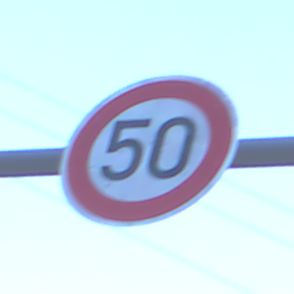
Verkehrszeichen: Geschwindigkeit50
Umgebung: Outdoor, RoadRail
Tageszeit: SunriseSunset
Wetter: Clear
Licht: Natural
Jahreszeit: NotSpecified
Kontrast: LowContrast